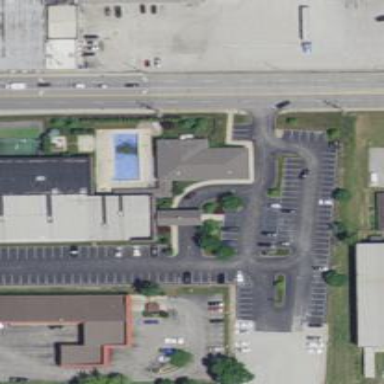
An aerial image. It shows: Building that houses fitness center.